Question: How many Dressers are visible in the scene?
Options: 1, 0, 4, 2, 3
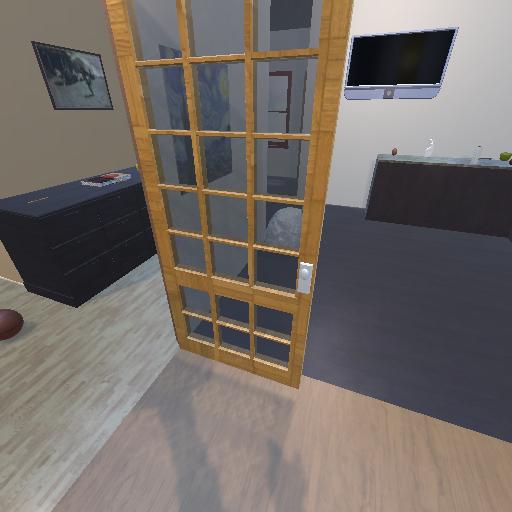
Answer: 1